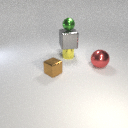
small brown metal cube in front of large red metal sphere